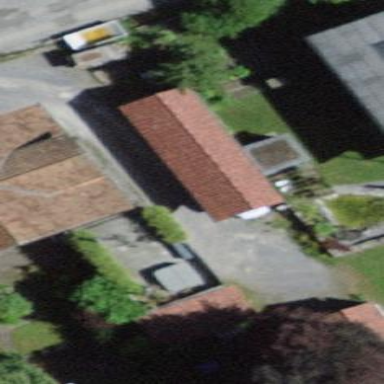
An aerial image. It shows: View of roof of building.